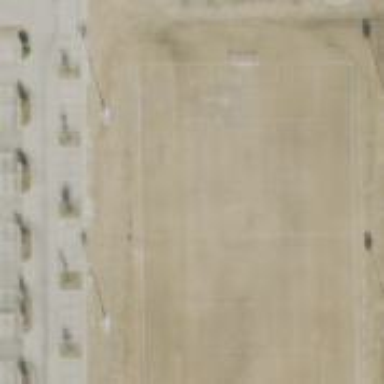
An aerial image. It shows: Soccer pitch with grass surface for leisure and sports.